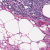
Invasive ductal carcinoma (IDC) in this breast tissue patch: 0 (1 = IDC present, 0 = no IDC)